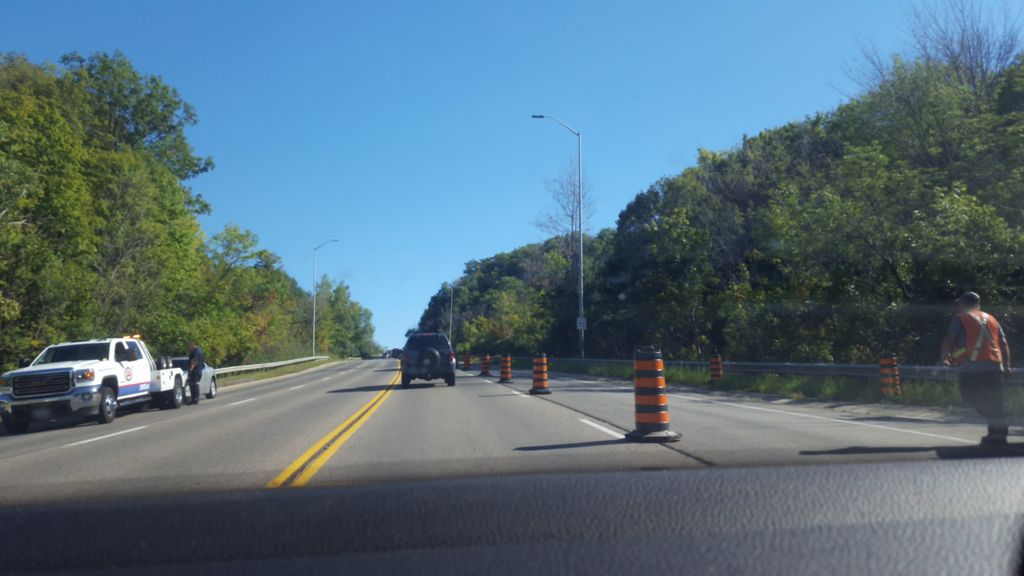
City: hamilton